Field crop: maize
Growth stage: 2
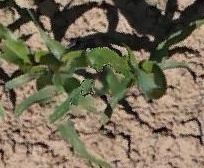
Species: maize